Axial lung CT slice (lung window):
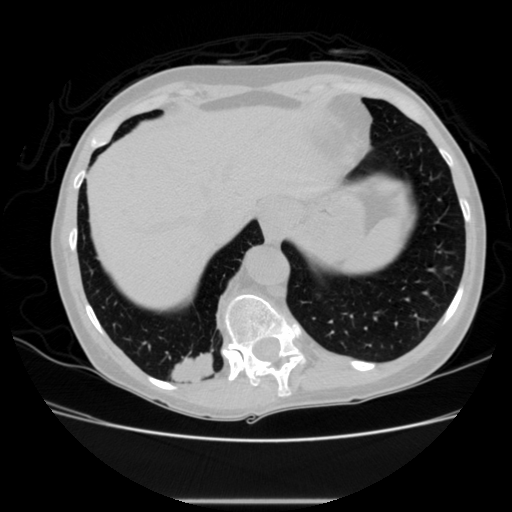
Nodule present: no